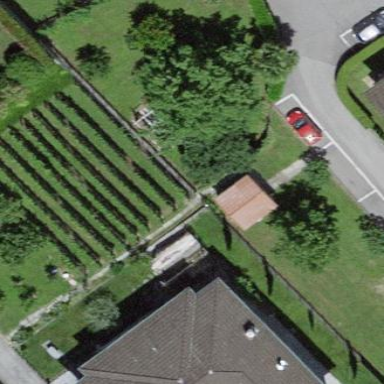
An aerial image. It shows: Vineyard growing grapes.